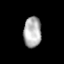
Tissue: lung
Cell type: Epithelial cells
Senescence score: 0.1475
Nuclear area (px): 531
Mean DAPI intensity: 176.168